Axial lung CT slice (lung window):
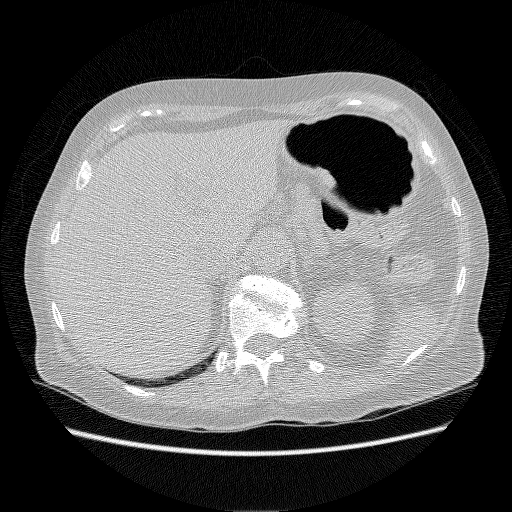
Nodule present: no